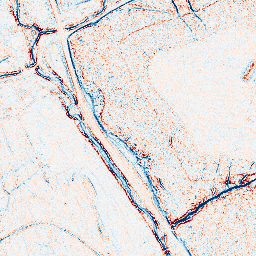
Category: edge_preserving
Decomposition family: anisotropic_diffusion
Decomposition parameters: iterations: 10
kappa: 10
gamma: 0.05
Upsampling method: quadratic
Upsampling parameters: scale: 8
Upsampling scale: 8